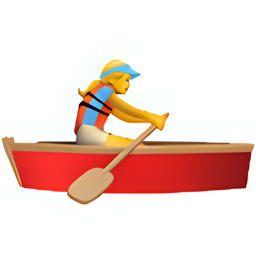
Name: woman rowing boat
Emoji: 🚣‍♀️
Group: People & Body
Sub-group: person-sport